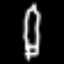
Label: pencil